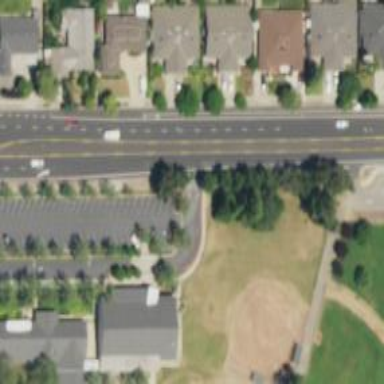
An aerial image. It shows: Asphalt parking space.